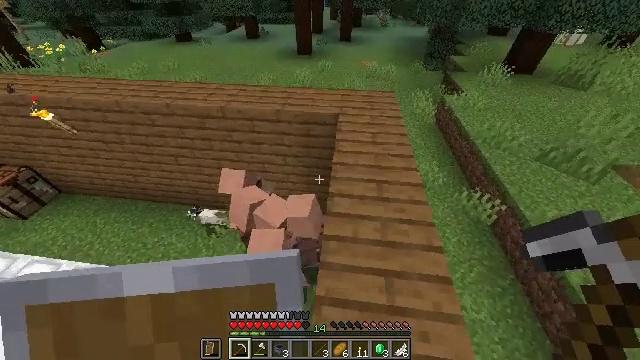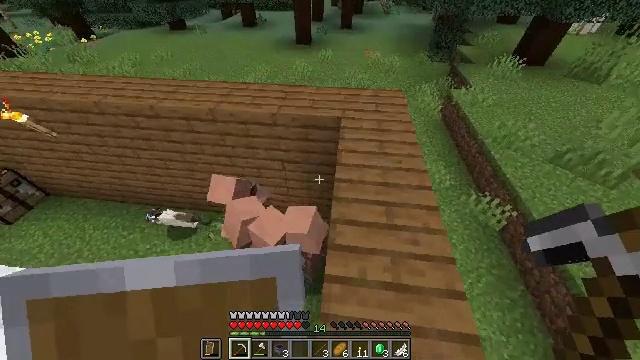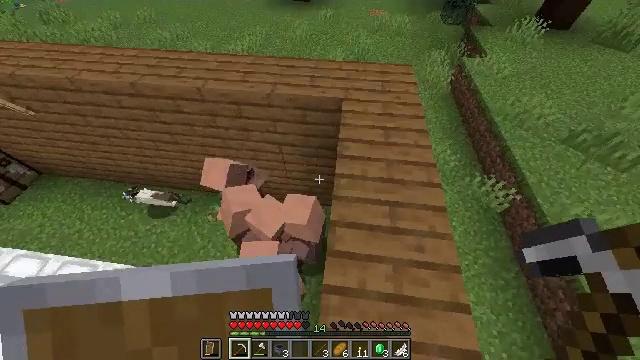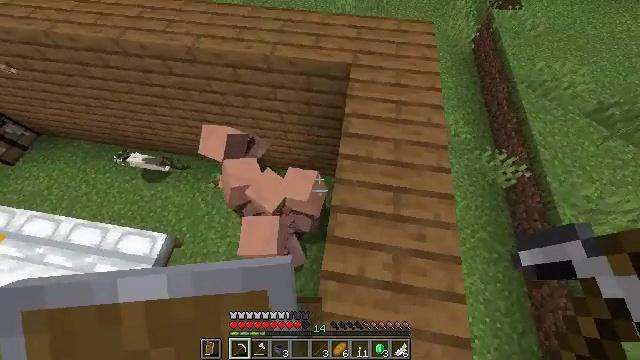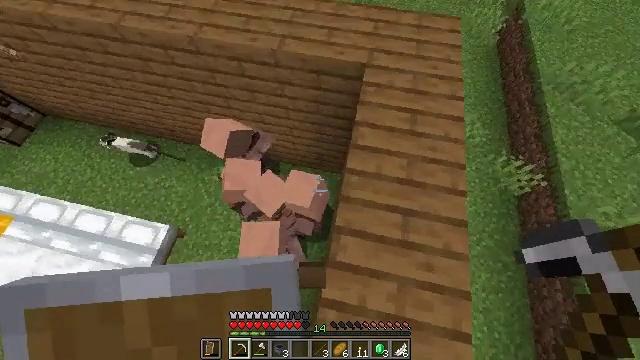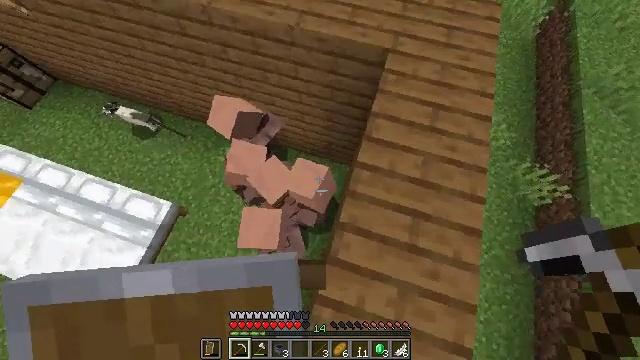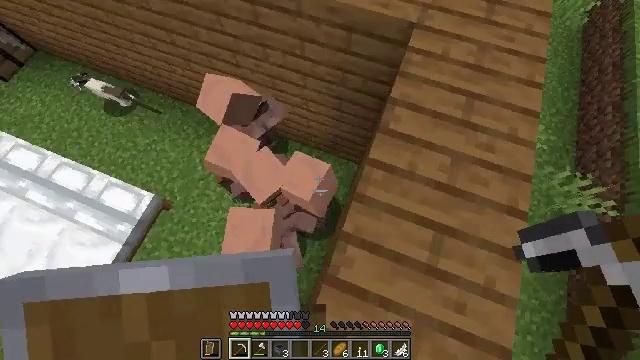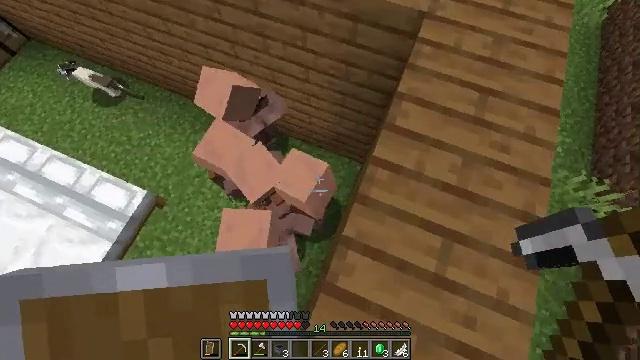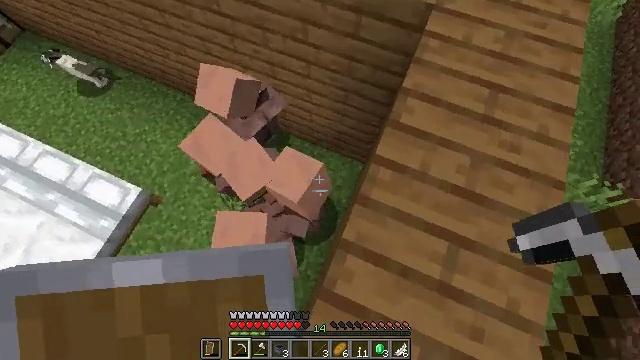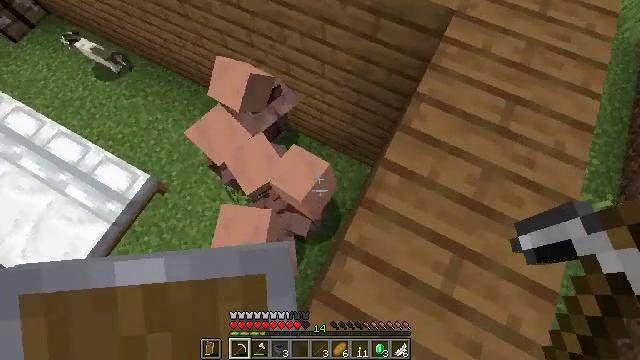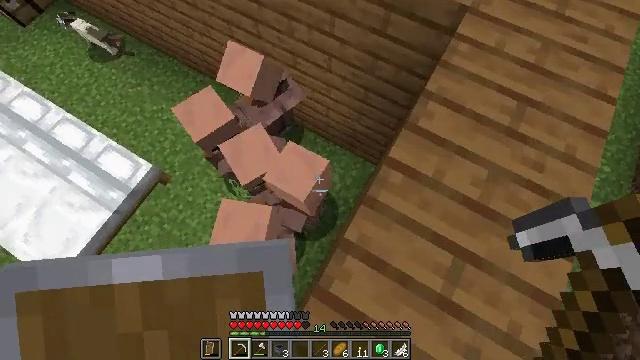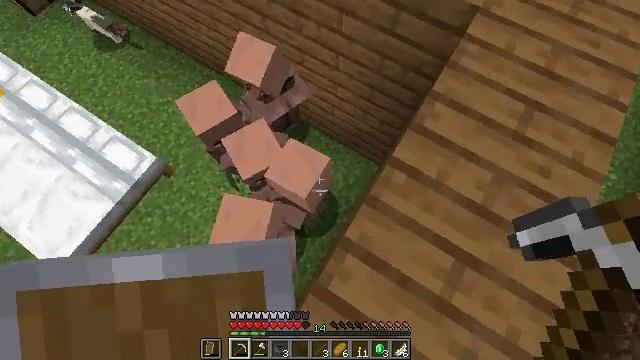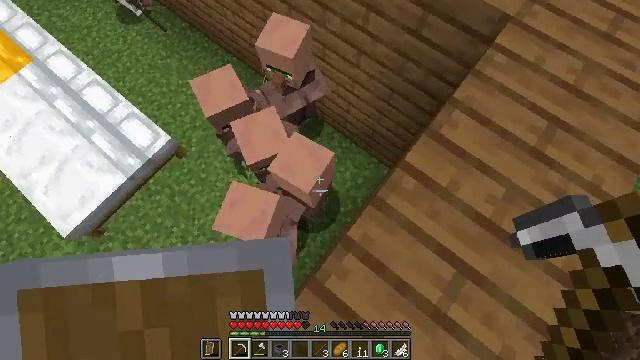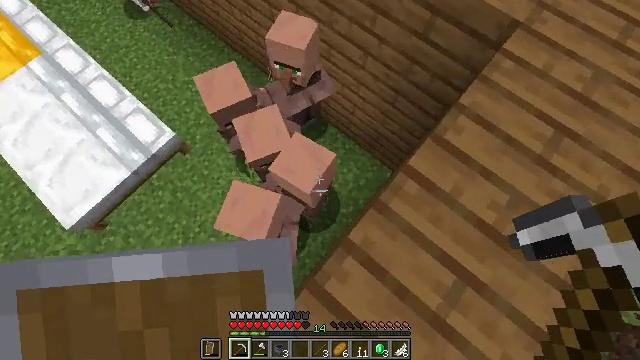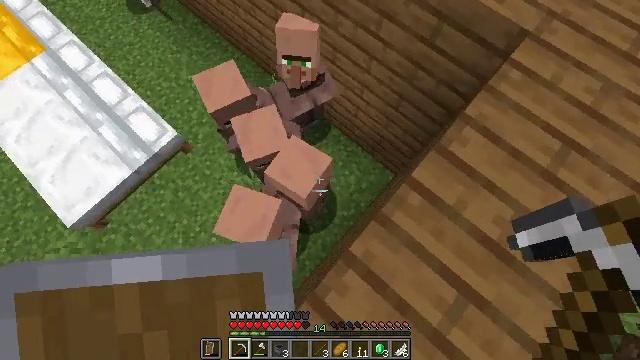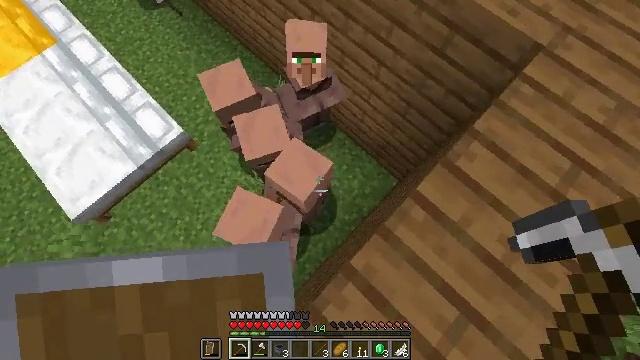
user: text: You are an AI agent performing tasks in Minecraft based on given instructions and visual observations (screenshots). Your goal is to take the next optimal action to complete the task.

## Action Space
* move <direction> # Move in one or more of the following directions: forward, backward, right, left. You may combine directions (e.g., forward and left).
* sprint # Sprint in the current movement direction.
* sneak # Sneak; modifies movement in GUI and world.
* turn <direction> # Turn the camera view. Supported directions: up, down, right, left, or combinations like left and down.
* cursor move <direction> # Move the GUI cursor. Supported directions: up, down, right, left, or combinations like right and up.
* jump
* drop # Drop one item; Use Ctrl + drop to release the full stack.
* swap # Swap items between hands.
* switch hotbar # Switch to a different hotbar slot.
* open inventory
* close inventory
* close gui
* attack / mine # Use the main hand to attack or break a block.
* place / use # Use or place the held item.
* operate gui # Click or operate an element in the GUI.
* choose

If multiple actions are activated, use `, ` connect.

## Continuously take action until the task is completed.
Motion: motion action
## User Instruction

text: Destroy the cauldron to put it in your inventory.
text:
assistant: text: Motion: move forward, turn down
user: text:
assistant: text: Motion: move forward, turn down
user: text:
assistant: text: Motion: move forward, turn left and down
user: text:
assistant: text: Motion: sneak, turn left and down
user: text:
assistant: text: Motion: sneak, turn left and down
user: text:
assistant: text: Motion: sneak, turn left
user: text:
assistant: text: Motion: sneak, turn left
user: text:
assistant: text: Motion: sneak
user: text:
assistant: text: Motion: sneak, turn left
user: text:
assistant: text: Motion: sneak, turn left
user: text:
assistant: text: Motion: sneak, turn left
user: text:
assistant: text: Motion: sneak, turn left
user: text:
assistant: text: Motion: move forward, sneak, turn left
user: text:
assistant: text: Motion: move forward, sneak, turn left
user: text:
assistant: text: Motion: move forward, sneak, turn left
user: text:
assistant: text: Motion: move forward, sneak, turn left and up
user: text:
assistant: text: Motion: sneak
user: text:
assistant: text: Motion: sneak
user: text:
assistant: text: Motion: sneak
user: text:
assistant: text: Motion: sneak
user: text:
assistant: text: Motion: sneak, turn left and up
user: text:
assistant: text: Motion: sneak, turn up
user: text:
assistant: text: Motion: sneak, turn up
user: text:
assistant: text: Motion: sneak
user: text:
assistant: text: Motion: sneak, turn left
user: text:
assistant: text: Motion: sneak, turn left and down
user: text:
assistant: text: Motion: sneak, turn left and down
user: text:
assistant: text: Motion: sneak, turn left and down
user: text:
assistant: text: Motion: move forward, sneak
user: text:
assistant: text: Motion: move forward, sneak, turn left